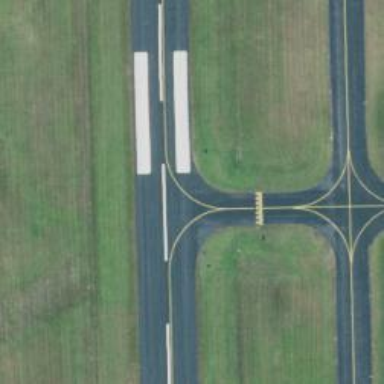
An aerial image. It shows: Asphalt runway at the airport.